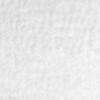
Label: no_change